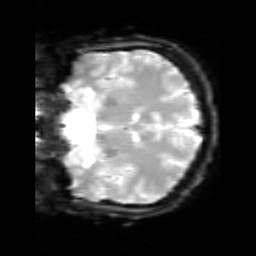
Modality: inplaneT2
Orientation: coronal
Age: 30
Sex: female